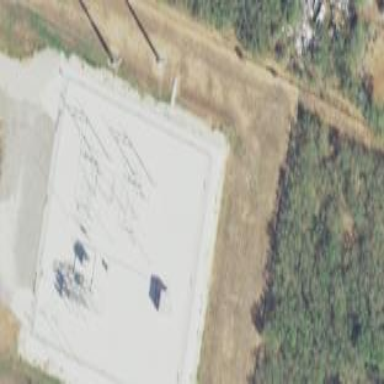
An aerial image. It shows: There is distribution substation enclosed by fence.